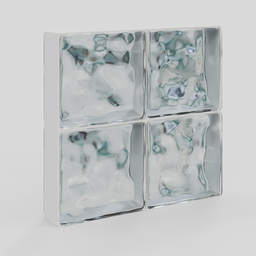
Label: architecture